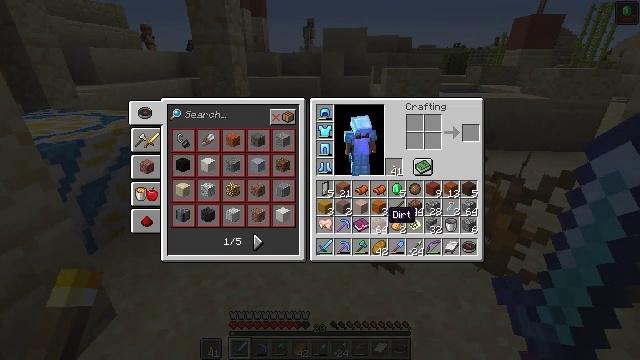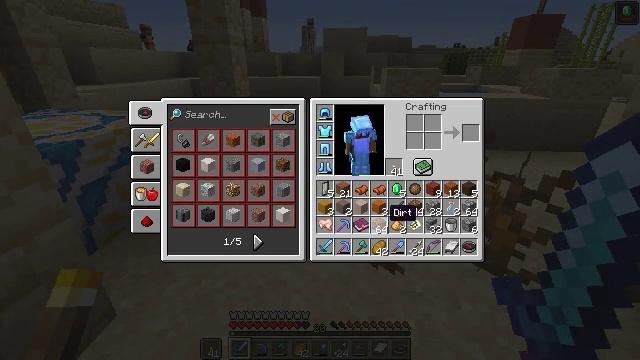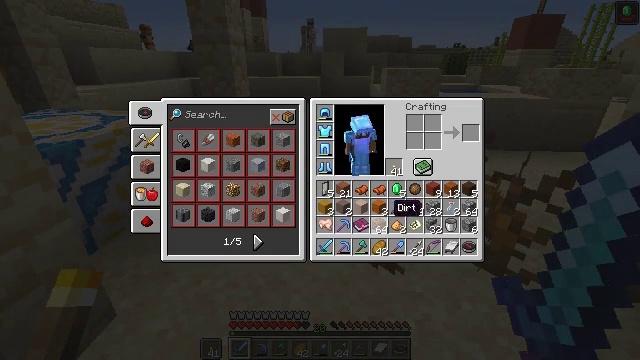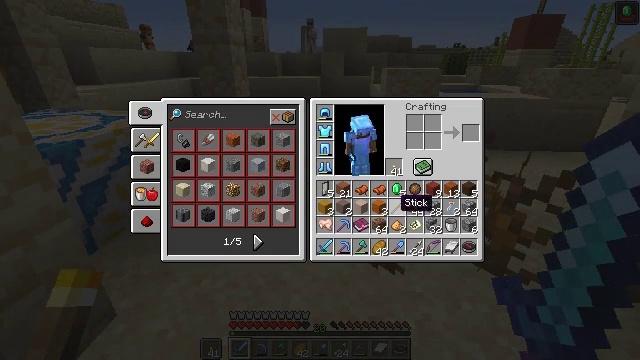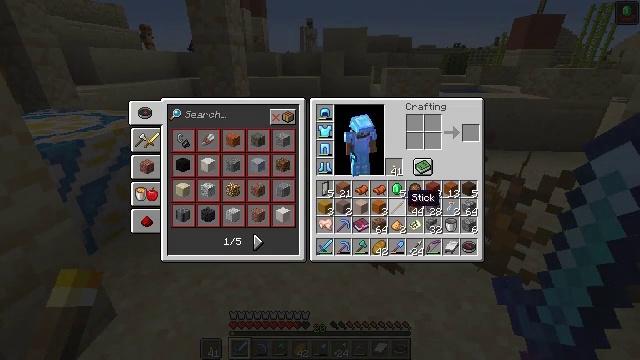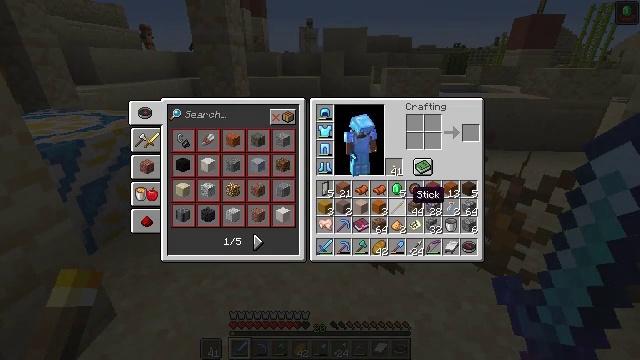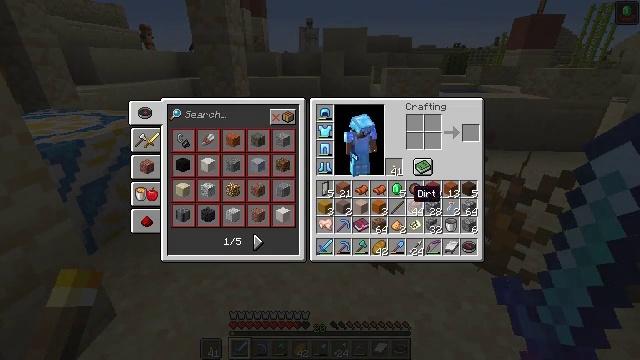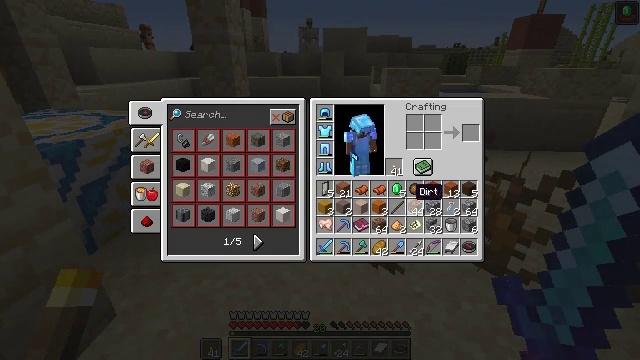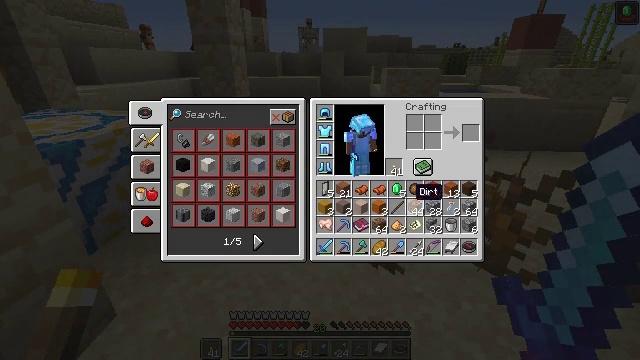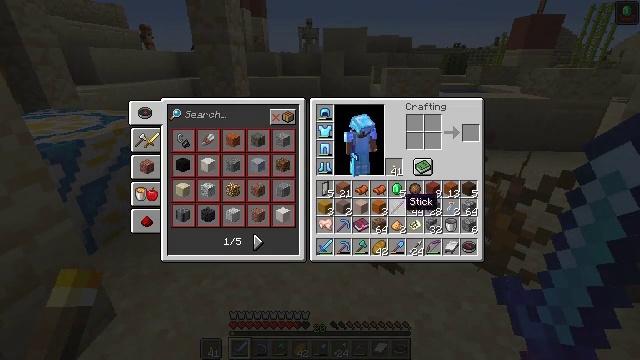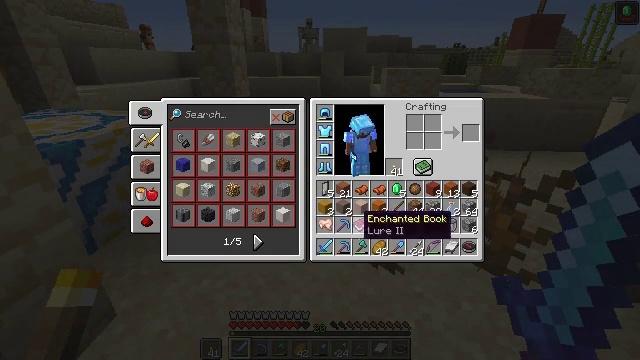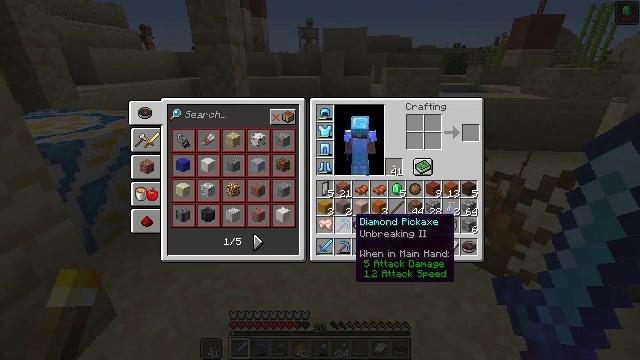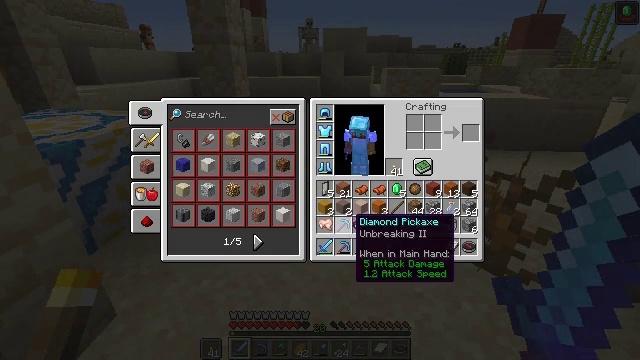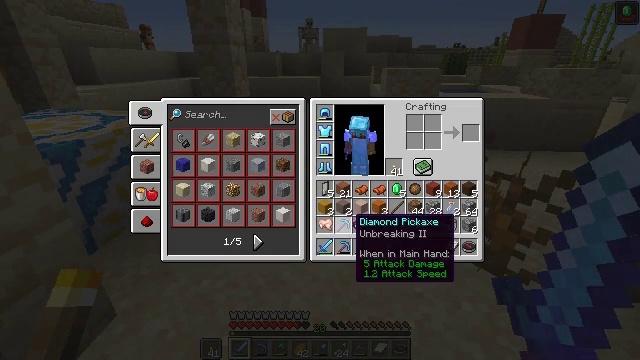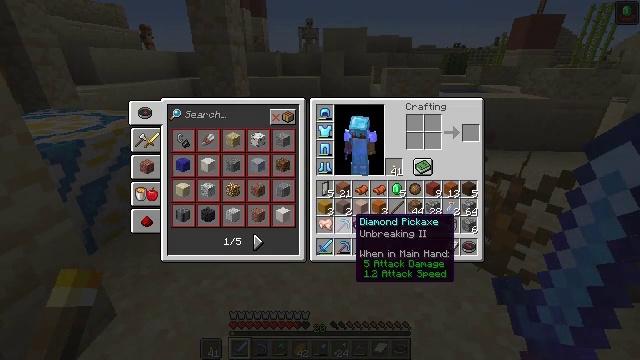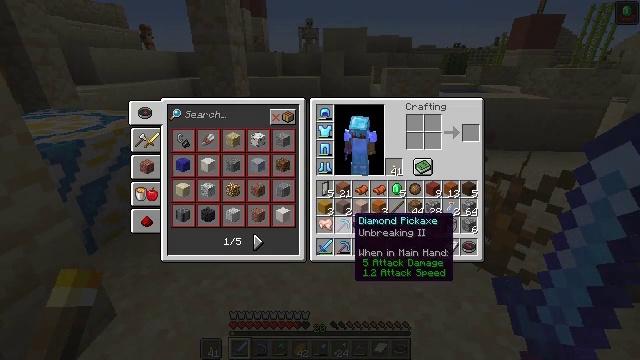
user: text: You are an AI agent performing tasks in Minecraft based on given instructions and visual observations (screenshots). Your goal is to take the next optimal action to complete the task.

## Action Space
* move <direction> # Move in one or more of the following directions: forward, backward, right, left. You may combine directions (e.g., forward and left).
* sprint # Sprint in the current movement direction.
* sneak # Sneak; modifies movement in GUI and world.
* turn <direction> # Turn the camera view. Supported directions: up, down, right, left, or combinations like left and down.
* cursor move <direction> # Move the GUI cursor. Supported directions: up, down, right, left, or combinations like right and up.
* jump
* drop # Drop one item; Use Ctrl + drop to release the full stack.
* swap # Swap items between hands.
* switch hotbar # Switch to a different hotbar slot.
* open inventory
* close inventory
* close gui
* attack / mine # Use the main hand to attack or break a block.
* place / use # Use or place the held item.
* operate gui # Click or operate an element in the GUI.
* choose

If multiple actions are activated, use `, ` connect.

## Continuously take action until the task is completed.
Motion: motion action
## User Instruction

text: Drop a rabbit.
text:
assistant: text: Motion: no_op
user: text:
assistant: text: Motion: move forward
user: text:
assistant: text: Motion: move forward, cursor move right
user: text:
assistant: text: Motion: move forward, cursor move right
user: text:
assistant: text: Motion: move forward
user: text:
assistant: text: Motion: move forward
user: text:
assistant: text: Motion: move forward
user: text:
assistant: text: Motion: move forward
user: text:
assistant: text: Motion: move forward, cursor move left and down
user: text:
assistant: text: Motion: move forward, cursor move left and down
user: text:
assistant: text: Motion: cursor move left
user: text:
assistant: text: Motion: no_op
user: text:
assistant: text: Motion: no_op
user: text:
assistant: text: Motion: no_op
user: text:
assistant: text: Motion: no_op
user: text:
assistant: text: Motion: no_op
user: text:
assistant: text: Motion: no_op
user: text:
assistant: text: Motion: no_op
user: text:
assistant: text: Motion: no_op
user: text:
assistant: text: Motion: no_op
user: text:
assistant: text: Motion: no_op
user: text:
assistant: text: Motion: operate gui
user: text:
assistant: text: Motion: operate gui
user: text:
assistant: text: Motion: cursor move right, operate gui
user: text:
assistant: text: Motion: cursor move right and up
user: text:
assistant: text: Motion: cursor move right and up
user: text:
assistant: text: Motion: cursor move right and up
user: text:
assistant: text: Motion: cursor move right
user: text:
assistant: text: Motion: operate gui
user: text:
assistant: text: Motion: operate gui